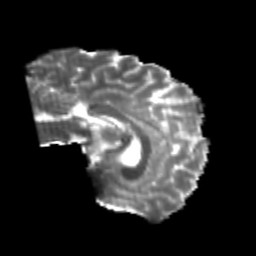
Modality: T2w
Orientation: sagittal
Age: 20
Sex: male
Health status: healthy
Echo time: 0.074 s